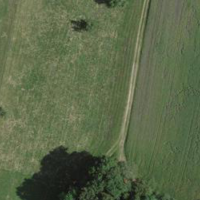
EUNIS habitat code: 52
Species observed at this site:
Primula veris